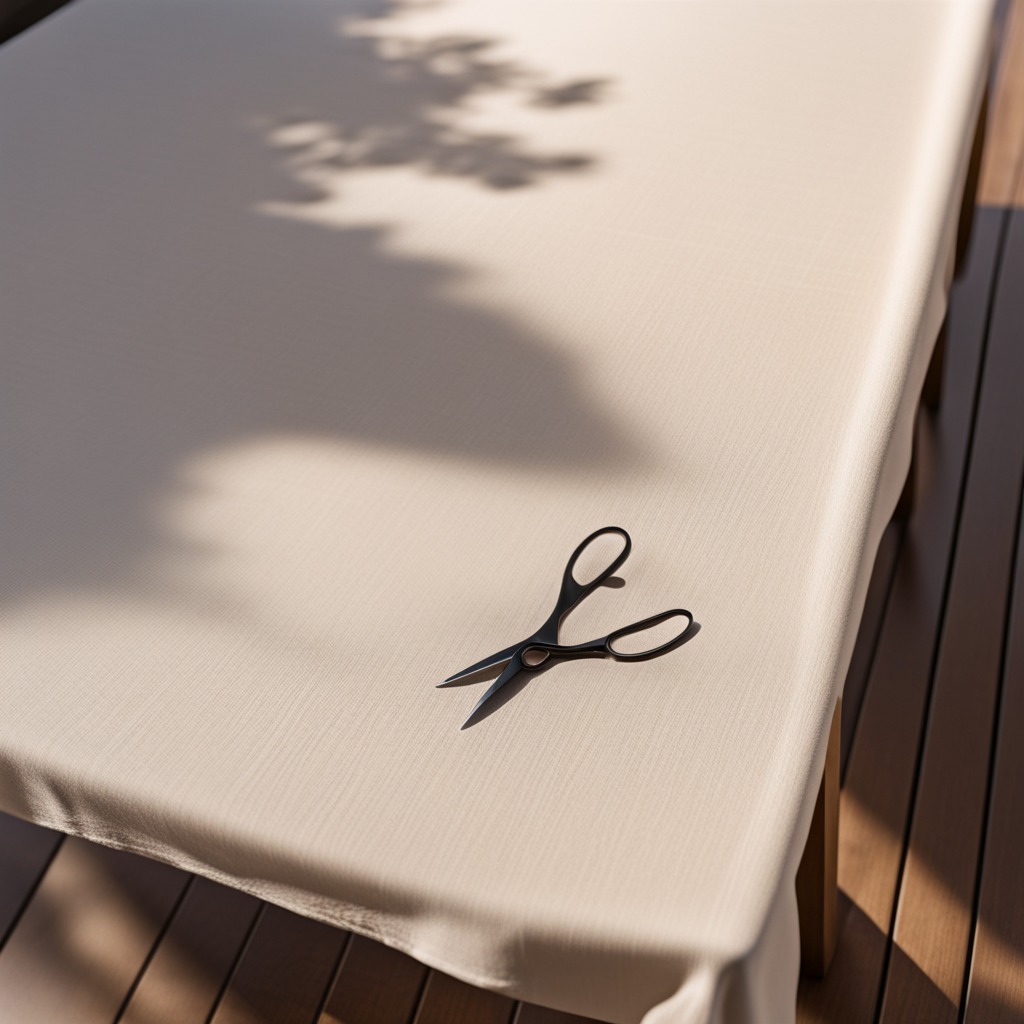
A scissor is lying on a wooden table.